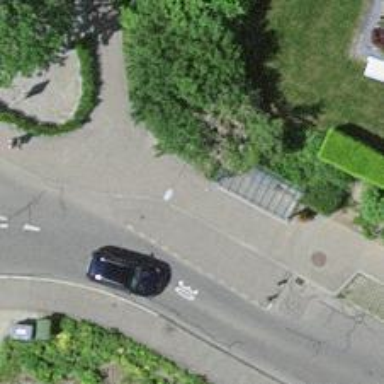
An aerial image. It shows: Bus stop with platform for public transport.